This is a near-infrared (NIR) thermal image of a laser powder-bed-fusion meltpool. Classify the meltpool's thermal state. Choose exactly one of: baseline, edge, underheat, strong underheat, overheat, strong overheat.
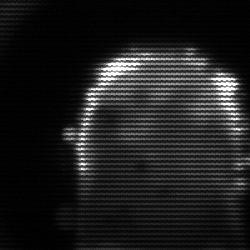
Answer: baseline